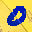
Label: 0